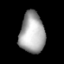
Tissue: lung
Cell type: Endothelial cells
Senescence score: 0.5761
Nuclear area (px): 998
Mean DAPI intensity: 168.055